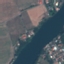
Land use / land cover class: River